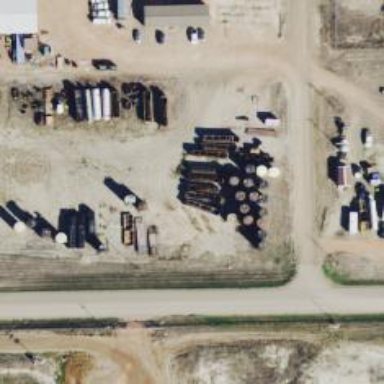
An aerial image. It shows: Storage tank that is man-made.